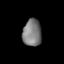
Tissue: lung
Cell type: Epithelial cells
Senescence score: 0.5641
Nuclear area (px): 497
Mean DAPI intensity: 123.461